Current action and preconditions to check: path_clear

Your task: For each precondition in the list above, predict whether it will hold at this action.

Consider the current scene as observed from the mobile robot's camera, and analyze the predicted future states of all dynamic agents (e.g., people, animals, vehicles, or any moving entities) within the NEXT SECOND.

IMPORTANT: Only answer "very likely" if you are absolutely certain—based on strong, clear evidence—that a dynamic agent will violate the precondition in the predicted future state. Do NOT answer "very likely" for unlikely, ambiguous, or low-probability risks.

Ask yourself for each precondition: Is there a high probability, with clear and convincing evidence, that the predicted future states of any dynamic agent will interfere with the predicted future state of the currently executing action within the NEXT SECOND, causing that precondition to fail?

Assess the risk level based on these predictions. Use "likely" or "very likely" if motions create a clear risk of interference.

Use "neutral" or "improbable" if agents are nearby but their predicted paths are clearly diverging or non-conflicting.

Failure Risk Categories: "very improbable", "improbable", "neutral", "likely", "very likely"

Answer Format: Output ONLY the probability_of_failure value from these categories: "very improbable", "improbable", "neutral", "likely", "very likely"

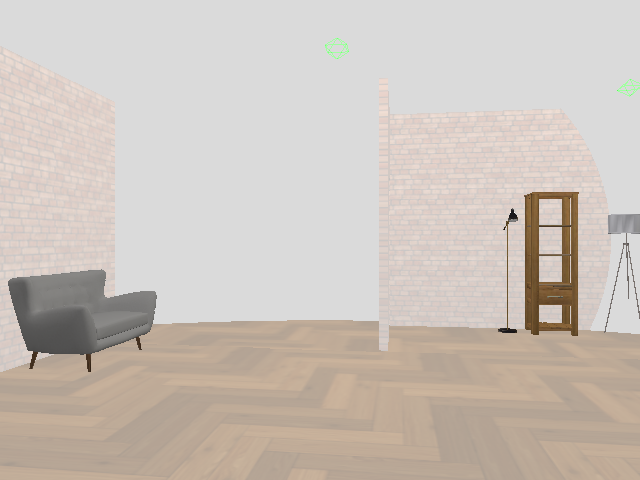

Answer: very improbable